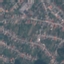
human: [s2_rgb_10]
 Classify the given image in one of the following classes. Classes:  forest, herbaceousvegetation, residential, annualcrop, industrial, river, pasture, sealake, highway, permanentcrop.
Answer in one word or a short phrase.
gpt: Residential